Question: When I tap onto the address bar in safari I have a section "often visited" (german:haufig besucht) where the logos of my often visited websites are shown. However some of them, also my own websites, are shown with a standard icon. I will show the users of my website a customized icon. What do I have to do?
Here is an example (red marked):

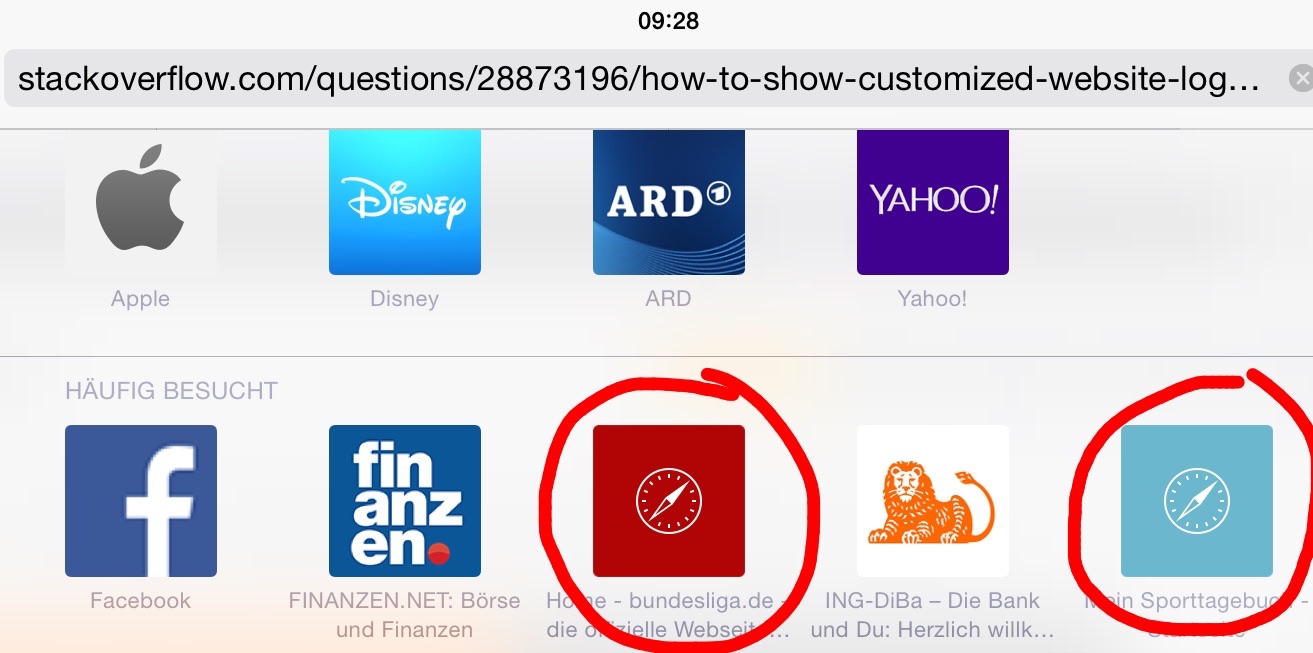
Answer: The way this is done is through a link tag in the head of your HTML document.
For example, on that ARD website they use:
'''
<link href="/ARD-144.png" rel="apple-touch-icon">
'''
Which seems to be the image that is being displayed. Just replace the image with the one you want.